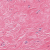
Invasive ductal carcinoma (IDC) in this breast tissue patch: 0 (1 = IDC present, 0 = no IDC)